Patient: sex M, age 71
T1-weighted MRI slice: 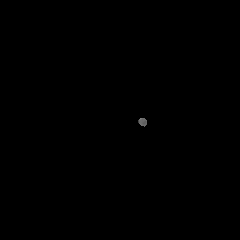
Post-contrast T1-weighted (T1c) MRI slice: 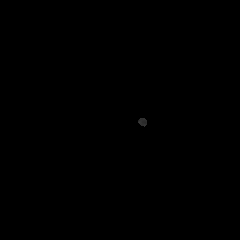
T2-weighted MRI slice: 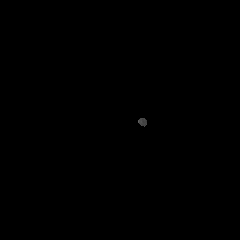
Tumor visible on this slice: no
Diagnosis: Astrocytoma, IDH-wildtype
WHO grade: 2